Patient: sex F, age 83
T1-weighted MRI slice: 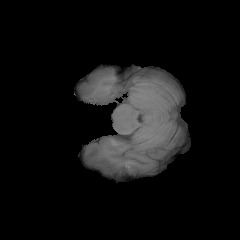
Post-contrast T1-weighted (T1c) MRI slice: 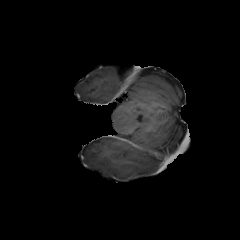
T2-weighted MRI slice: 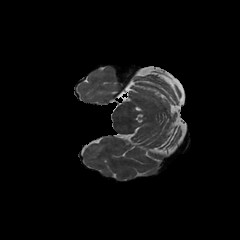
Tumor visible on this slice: no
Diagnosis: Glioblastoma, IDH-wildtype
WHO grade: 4